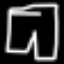
Label: pants